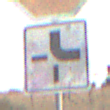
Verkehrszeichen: VerlaufVorfahrtsstrasse4
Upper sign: Stop
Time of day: SunriseSunset
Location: Outdoor (RoadRail)
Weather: PartlyCloudy
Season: NotSpecified
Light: Natural